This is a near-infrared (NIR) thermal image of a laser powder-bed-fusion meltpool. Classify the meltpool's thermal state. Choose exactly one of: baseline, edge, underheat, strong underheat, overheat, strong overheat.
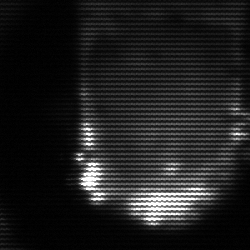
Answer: baseline